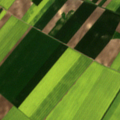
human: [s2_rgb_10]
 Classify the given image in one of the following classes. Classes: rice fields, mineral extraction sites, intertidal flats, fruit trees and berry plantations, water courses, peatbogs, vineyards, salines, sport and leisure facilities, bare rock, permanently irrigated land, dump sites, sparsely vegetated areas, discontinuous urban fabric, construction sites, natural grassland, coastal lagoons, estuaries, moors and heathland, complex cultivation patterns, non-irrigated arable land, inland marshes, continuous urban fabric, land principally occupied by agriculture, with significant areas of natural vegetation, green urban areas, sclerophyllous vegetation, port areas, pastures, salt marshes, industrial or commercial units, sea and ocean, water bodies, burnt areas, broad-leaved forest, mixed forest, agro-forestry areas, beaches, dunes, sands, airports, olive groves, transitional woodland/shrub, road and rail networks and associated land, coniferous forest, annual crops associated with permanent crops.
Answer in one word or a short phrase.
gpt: non-irrigated arable land, complex cultivation patterns, land principally occupied by agriculture, with significant areas of natural vegetation